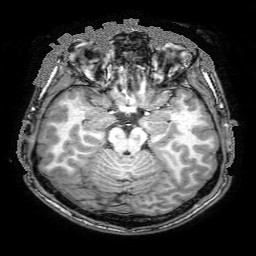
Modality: T1w
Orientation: axial
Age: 19
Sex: male
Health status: ill
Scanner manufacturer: philips
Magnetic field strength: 3 T
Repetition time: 8.212 s
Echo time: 3.76 s